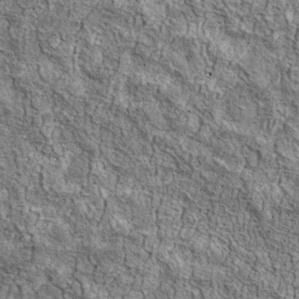
Label: non_frost